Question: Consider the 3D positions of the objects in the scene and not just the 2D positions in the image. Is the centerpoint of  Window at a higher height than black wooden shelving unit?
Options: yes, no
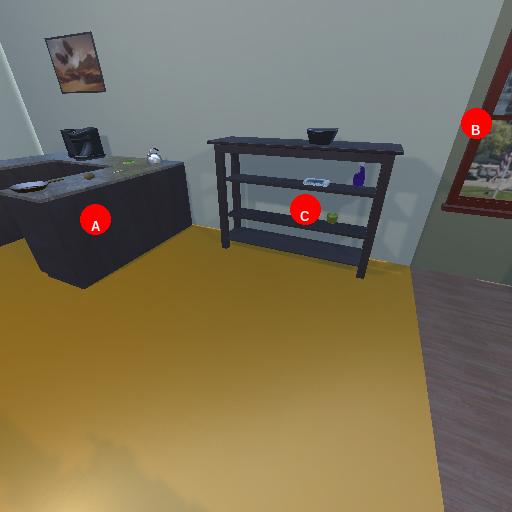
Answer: yes